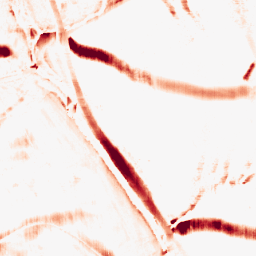
Category: morphological
Decomposition family: morphological_rect
Decomposition parameters: operation: opening
width: 10
height: 20
Upsampling method: linear_exact
Upsampling parameters: scale: 8
Upsampling scale: 8